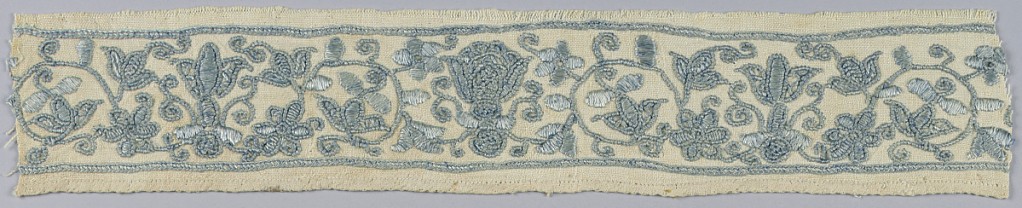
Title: Band
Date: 18th century
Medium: silk on linen Technique: embroidered on plain weave
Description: Scrolling floral motifs in blue on white.